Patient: sex M, age 69
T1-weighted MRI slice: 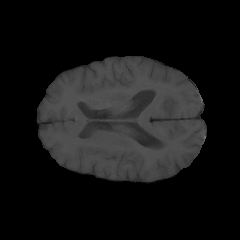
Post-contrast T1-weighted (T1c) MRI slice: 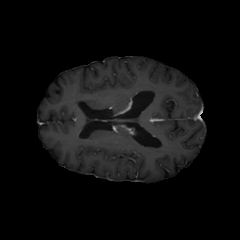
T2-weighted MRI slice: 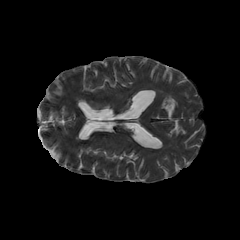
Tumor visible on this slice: no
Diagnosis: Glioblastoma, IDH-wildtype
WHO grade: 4